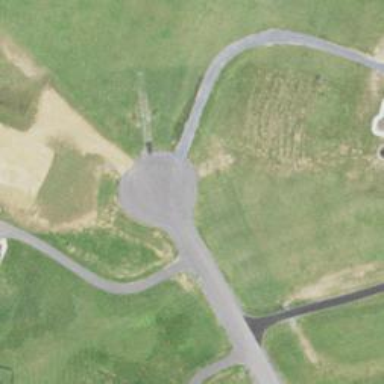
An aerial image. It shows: Turning circle on the road.